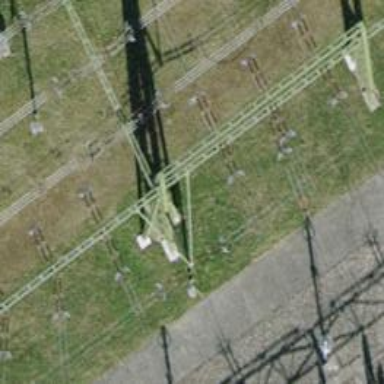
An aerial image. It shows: Insulator used in power systems.